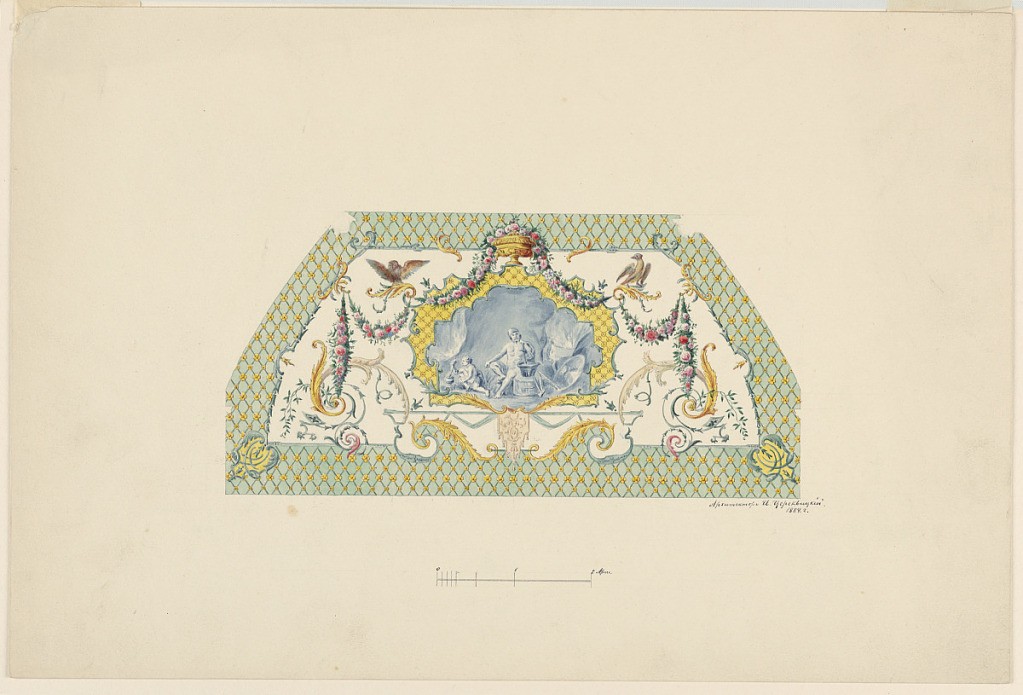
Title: Project for a Pendentive
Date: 1884
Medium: Graphite, pen and ink, brush and watercolor on cardboard
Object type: Drawing
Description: Horizontal panel showing a pendentive decoration. At center, an inner escutcheon contains the frieze of Hephaistus; an outer one contains grotesques. Outer border composed of lattice with rosettes. Scale below.